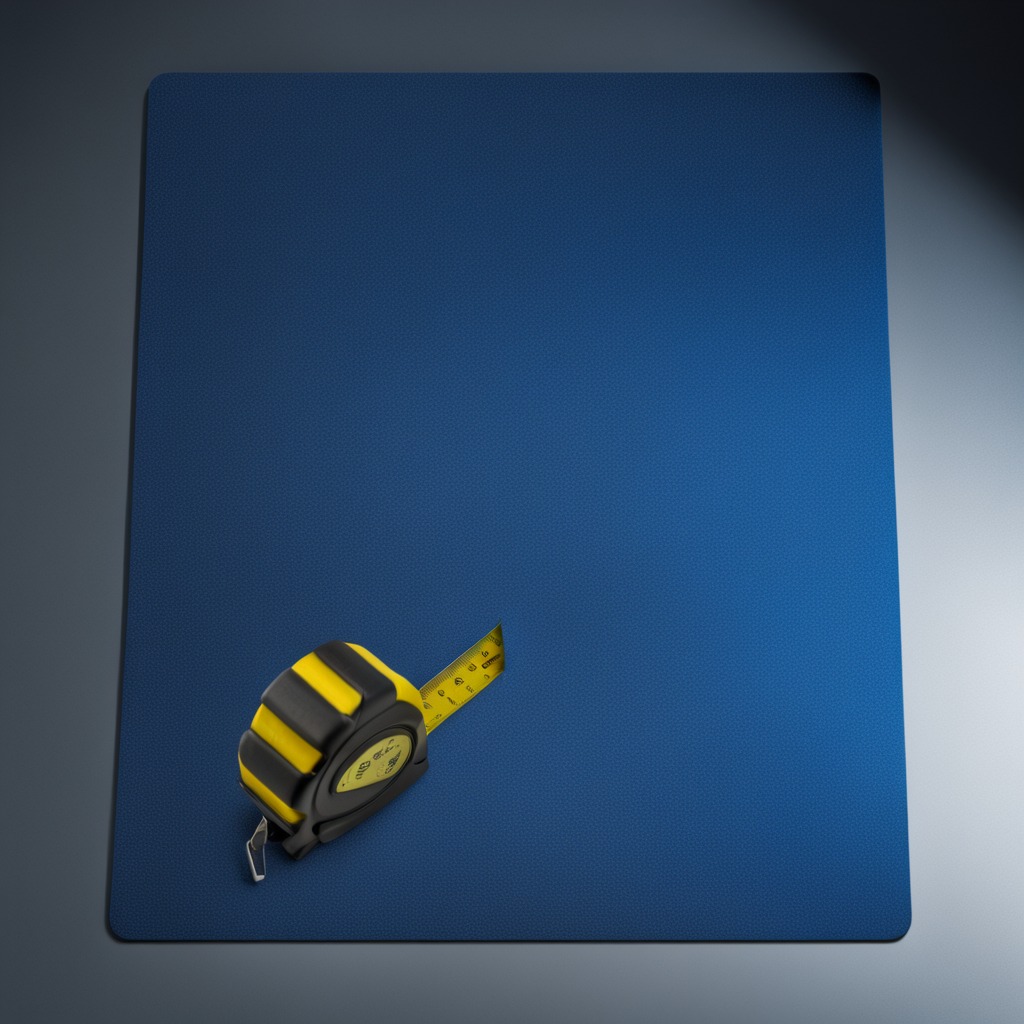
A measuring tape is lying on the granite tabletop.